Field crop: maize
Growth stage: 2
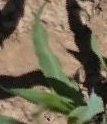
Species: maize